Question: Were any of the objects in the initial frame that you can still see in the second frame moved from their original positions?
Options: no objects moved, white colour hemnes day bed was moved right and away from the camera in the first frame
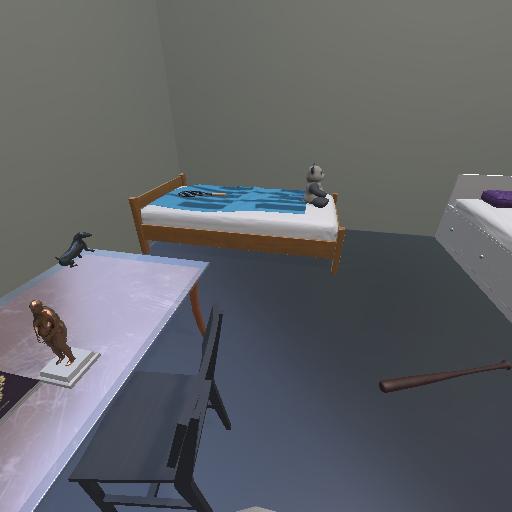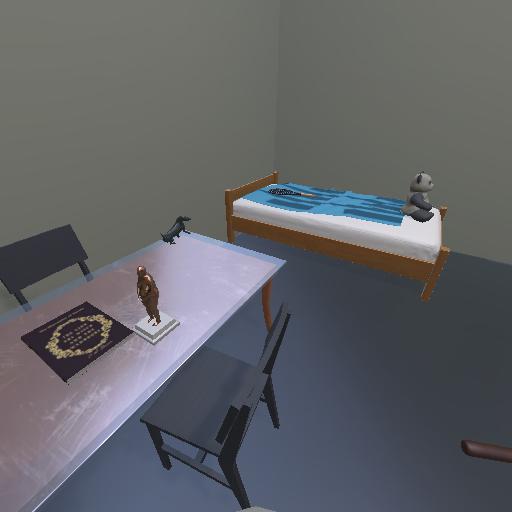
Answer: no objects moved